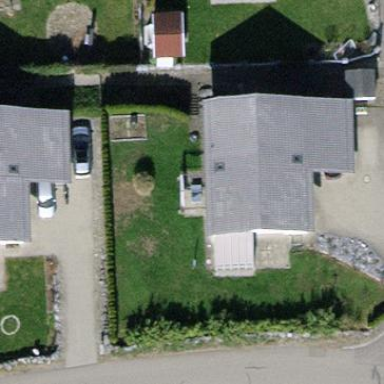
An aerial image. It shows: Detached building with gabled roof.